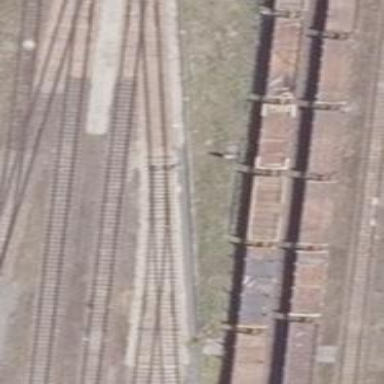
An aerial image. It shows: Railway switch.